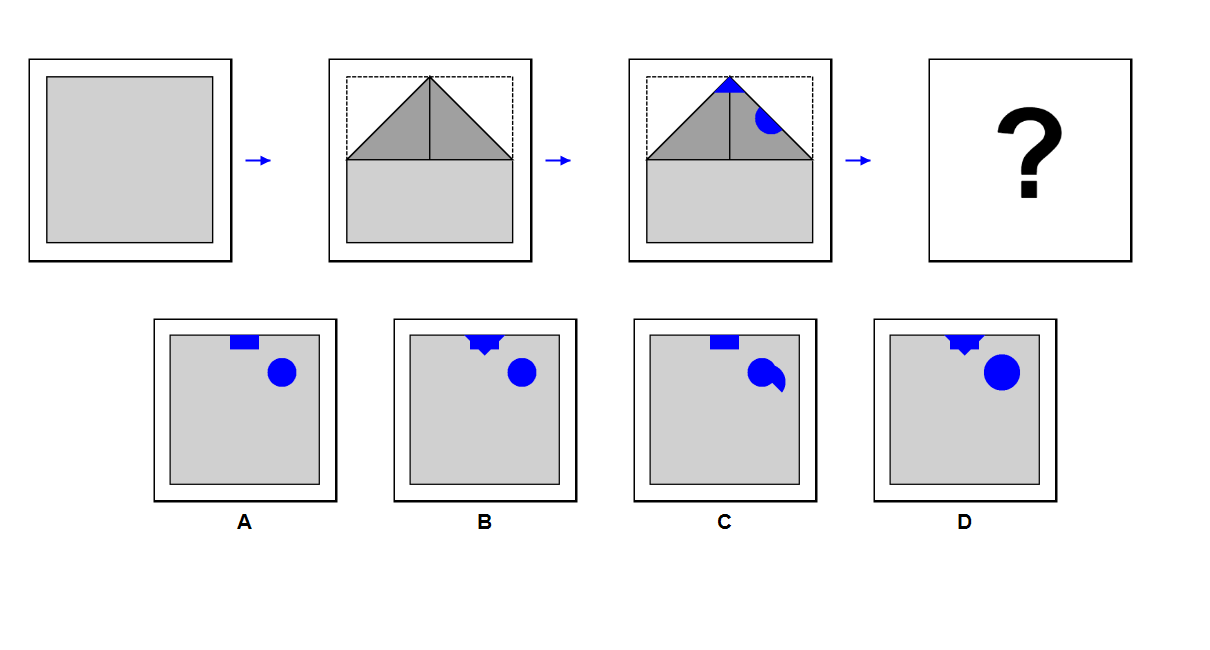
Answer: A